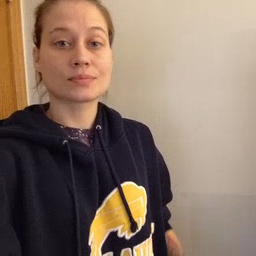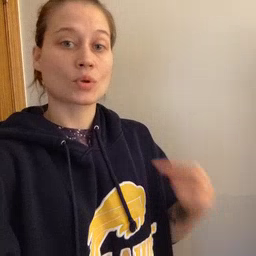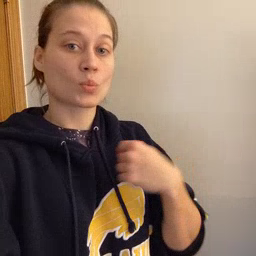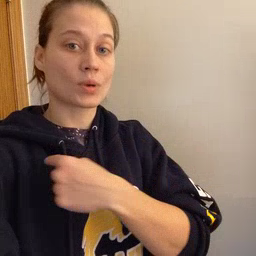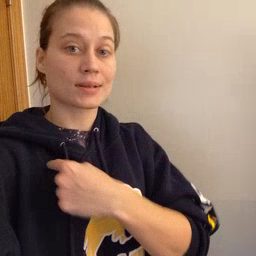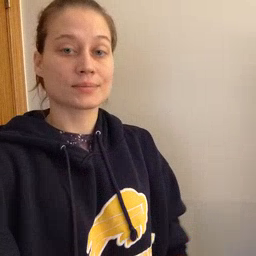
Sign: weus